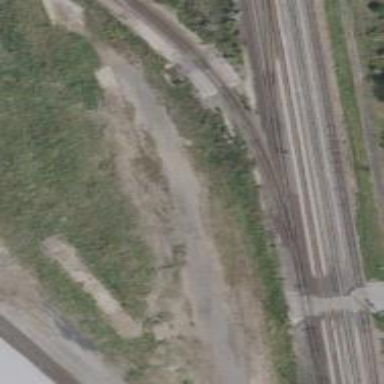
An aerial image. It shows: Abandoned railway.